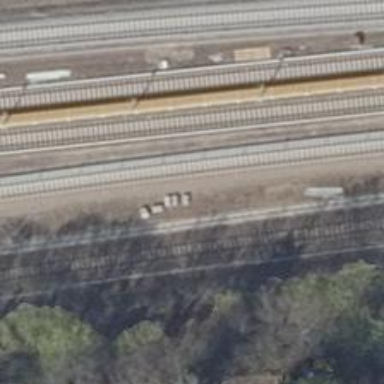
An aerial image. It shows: Railway signal.